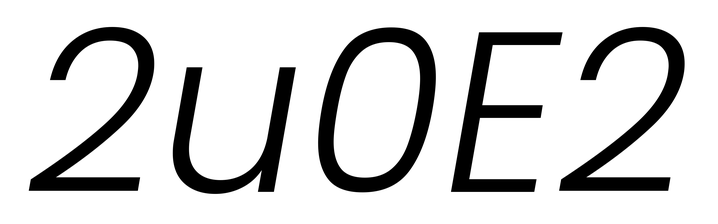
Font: Poppins-LightItalic